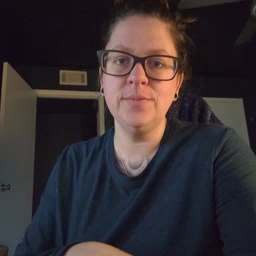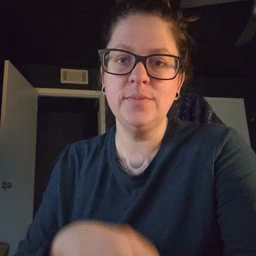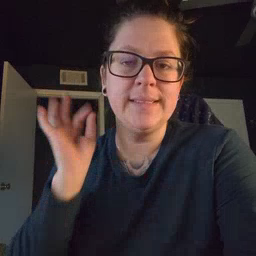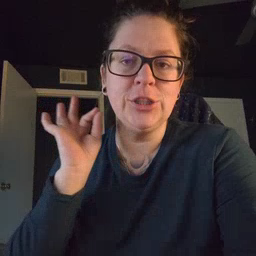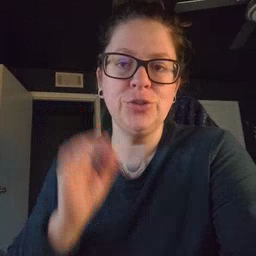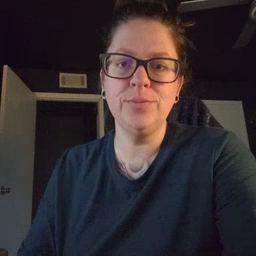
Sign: hair